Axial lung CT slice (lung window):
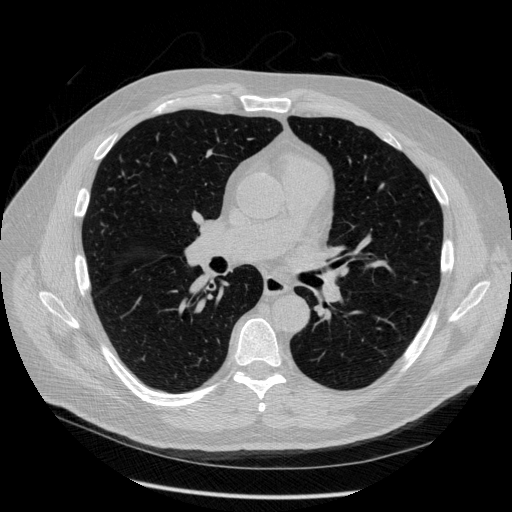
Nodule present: no